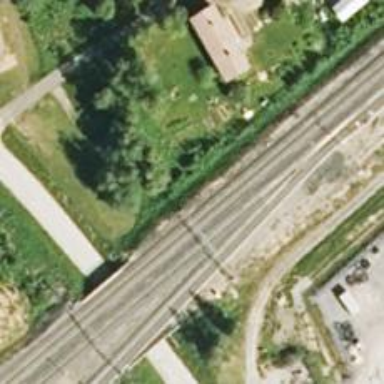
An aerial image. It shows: Rail siding with electrified contact lines.